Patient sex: M
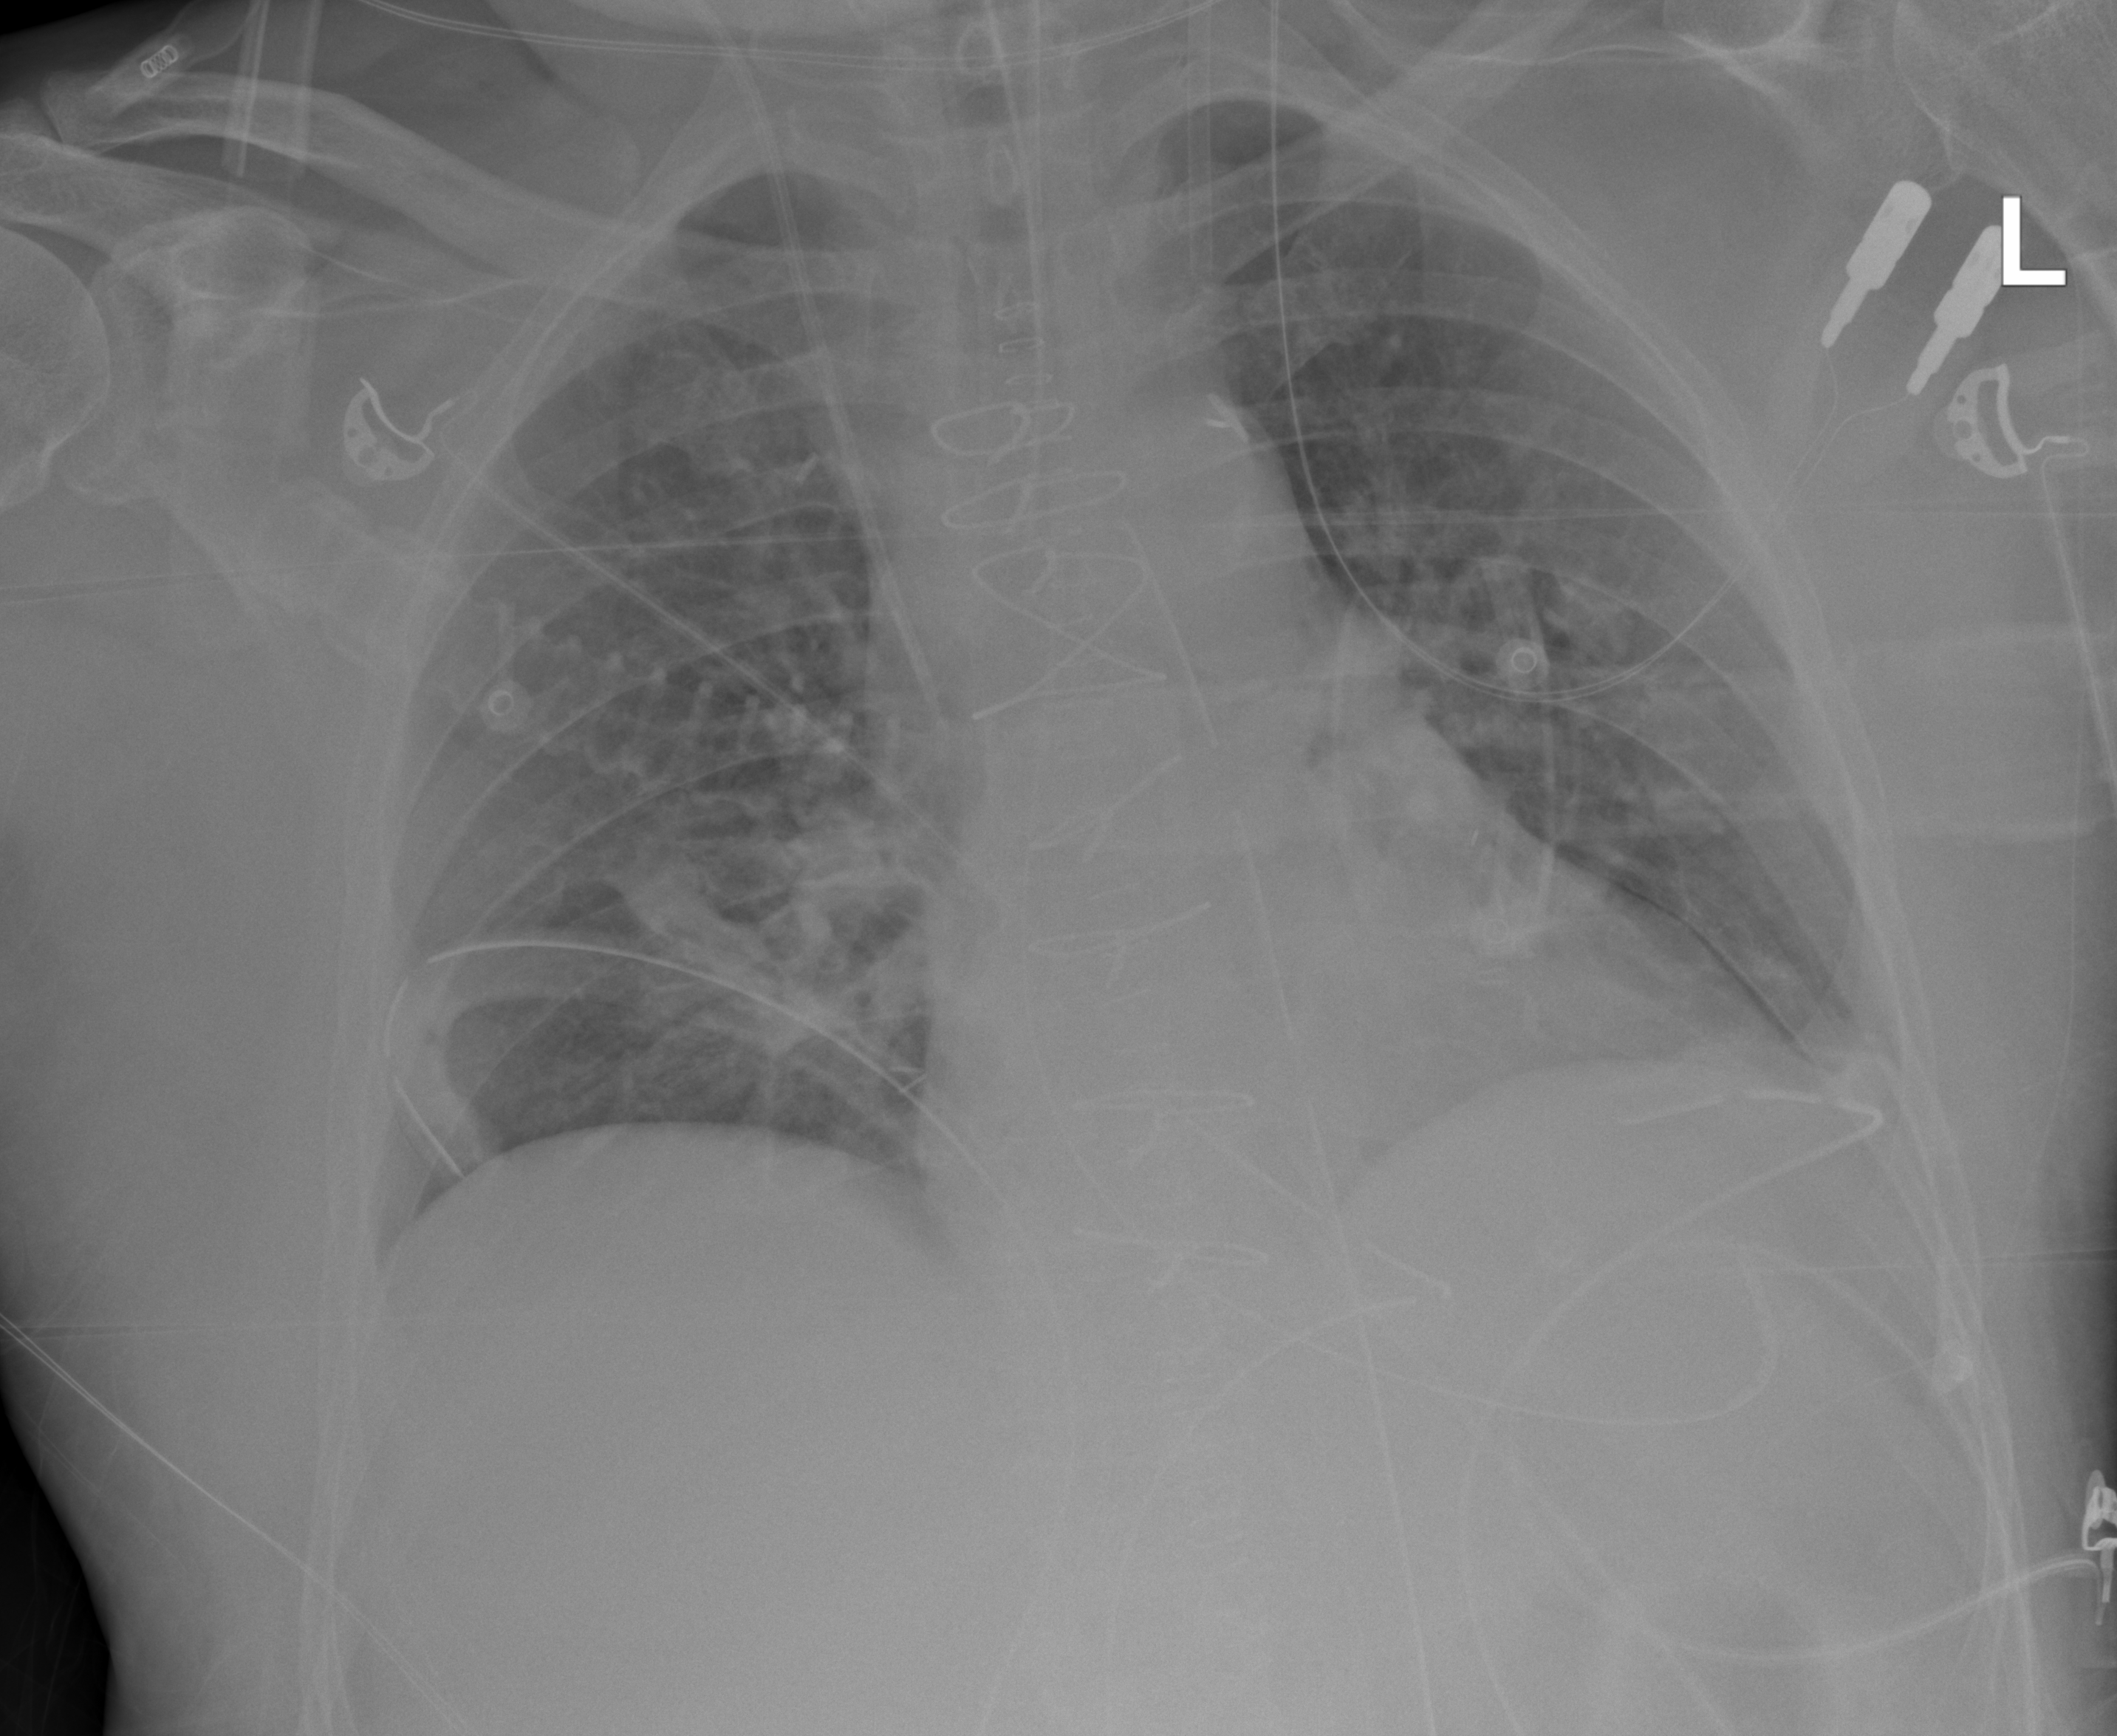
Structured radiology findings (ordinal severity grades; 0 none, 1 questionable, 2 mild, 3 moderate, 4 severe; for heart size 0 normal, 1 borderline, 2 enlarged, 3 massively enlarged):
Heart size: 1
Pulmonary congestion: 0
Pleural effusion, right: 2
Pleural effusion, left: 2
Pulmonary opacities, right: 2
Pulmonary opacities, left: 2
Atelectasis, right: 2
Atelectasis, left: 2